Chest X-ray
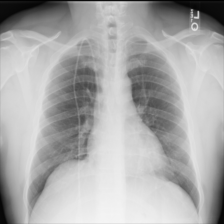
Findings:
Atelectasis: negative
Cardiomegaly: negative
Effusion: negative
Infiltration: negative
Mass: negative
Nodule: negative
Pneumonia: negative
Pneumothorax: negative
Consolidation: negative
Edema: negative
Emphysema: negative
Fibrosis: negative
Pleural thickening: negative
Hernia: negative